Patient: sex F, age 54
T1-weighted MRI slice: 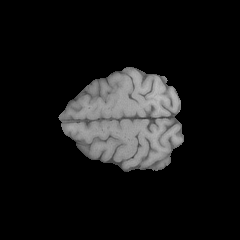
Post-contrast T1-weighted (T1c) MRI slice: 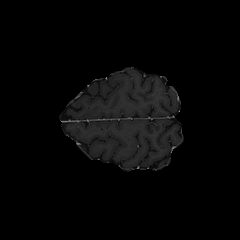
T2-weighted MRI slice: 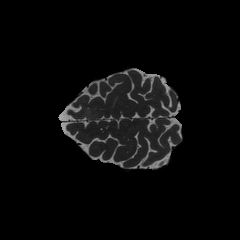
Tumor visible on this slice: no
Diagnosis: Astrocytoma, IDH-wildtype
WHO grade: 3